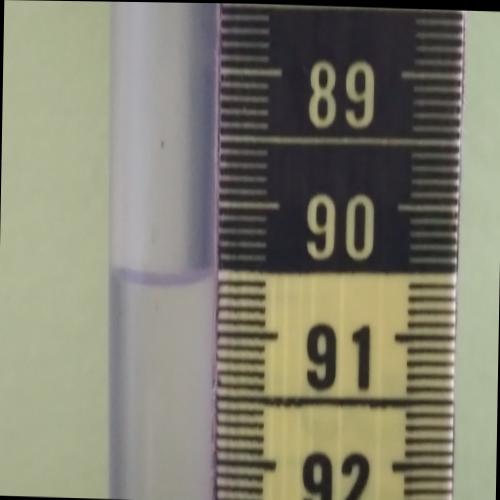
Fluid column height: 90.6 cm